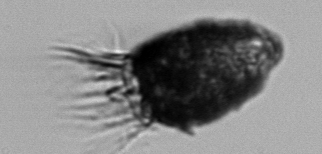
Label: Stenosemella_pacifica